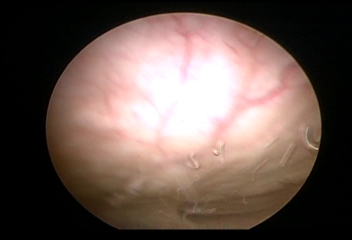
Modality: WLC
Class: Normal mucosa
Bladder cancer association: No